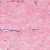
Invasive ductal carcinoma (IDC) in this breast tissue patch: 0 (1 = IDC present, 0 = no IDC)